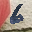
Label: 6